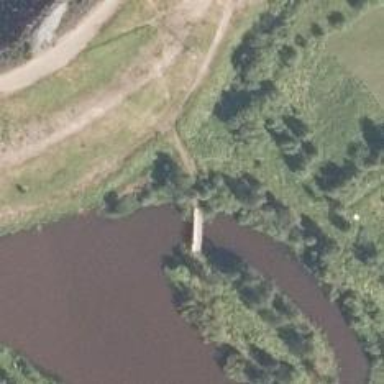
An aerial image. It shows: Path on bridge.